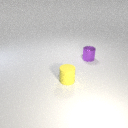
small purple metal cylinder behind small yellow rubber cylinder